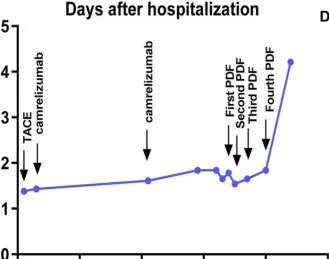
Changes of various indicators after hospitalization. Trend of clinical indicators.
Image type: pathology (immunostaining)